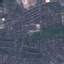
Land use / land cover class: Residential